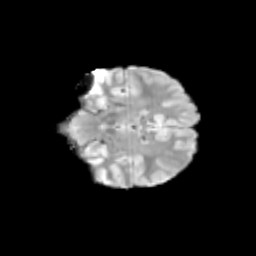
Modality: T2w
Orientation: coronal
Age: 12
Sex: male
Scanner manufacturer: siemens
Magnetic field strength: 3 T
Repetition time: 3.8 s
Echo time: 0.07 s